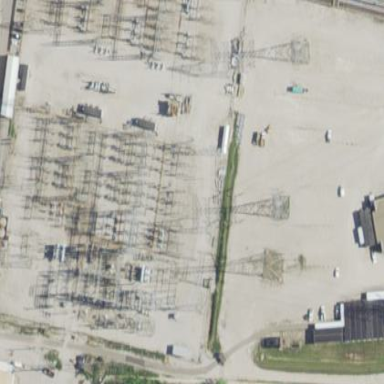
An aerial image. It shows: Fenced power substation at the transmission level.